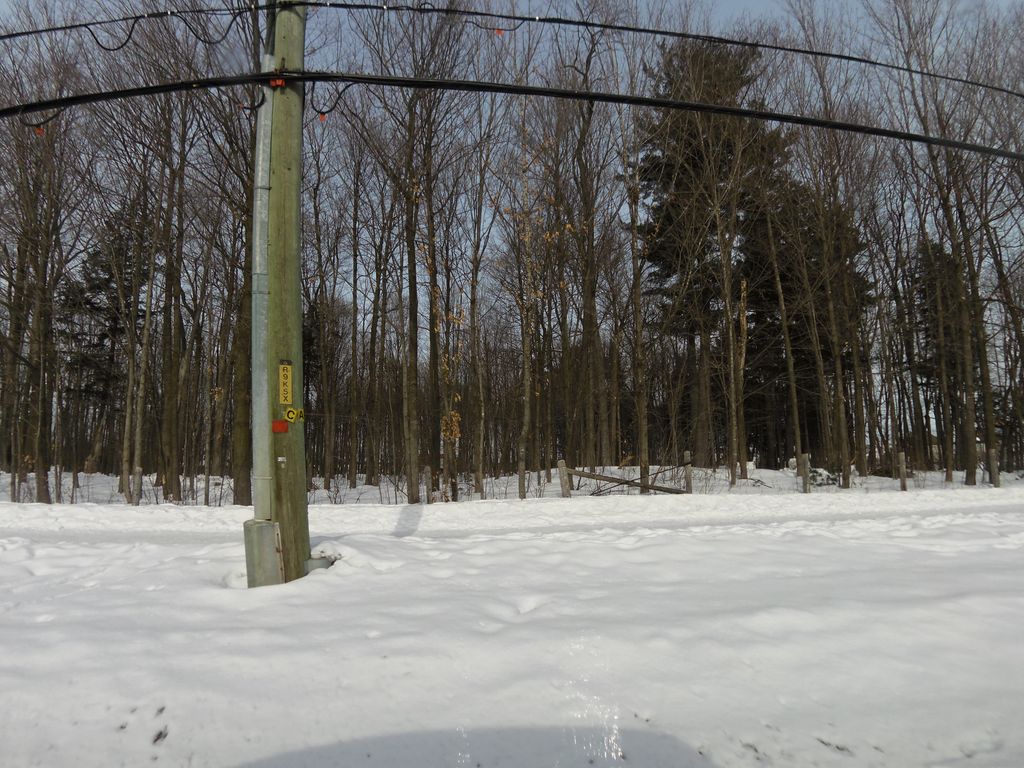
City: ottawa-gatineau